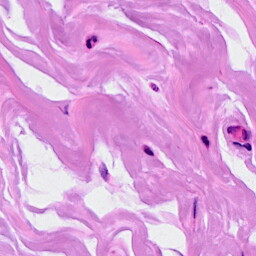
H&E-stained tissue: Breast